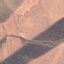
Land use / land cover class: AnnualCrop